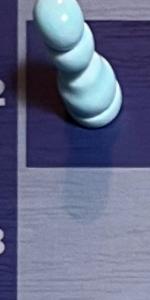
Label: Empty